Question: I want to implement an application that uses a navigation similar to what is implemented form google maps.
The user should navigate on a window which dimensions are far bigger than his browser dimensions.
Navigation should be done by:
- - -
I want to show html elements on the window. It is also important that when you scroll to the edges of the content on the window, the new content have to be loaded.
The image below shows an example:

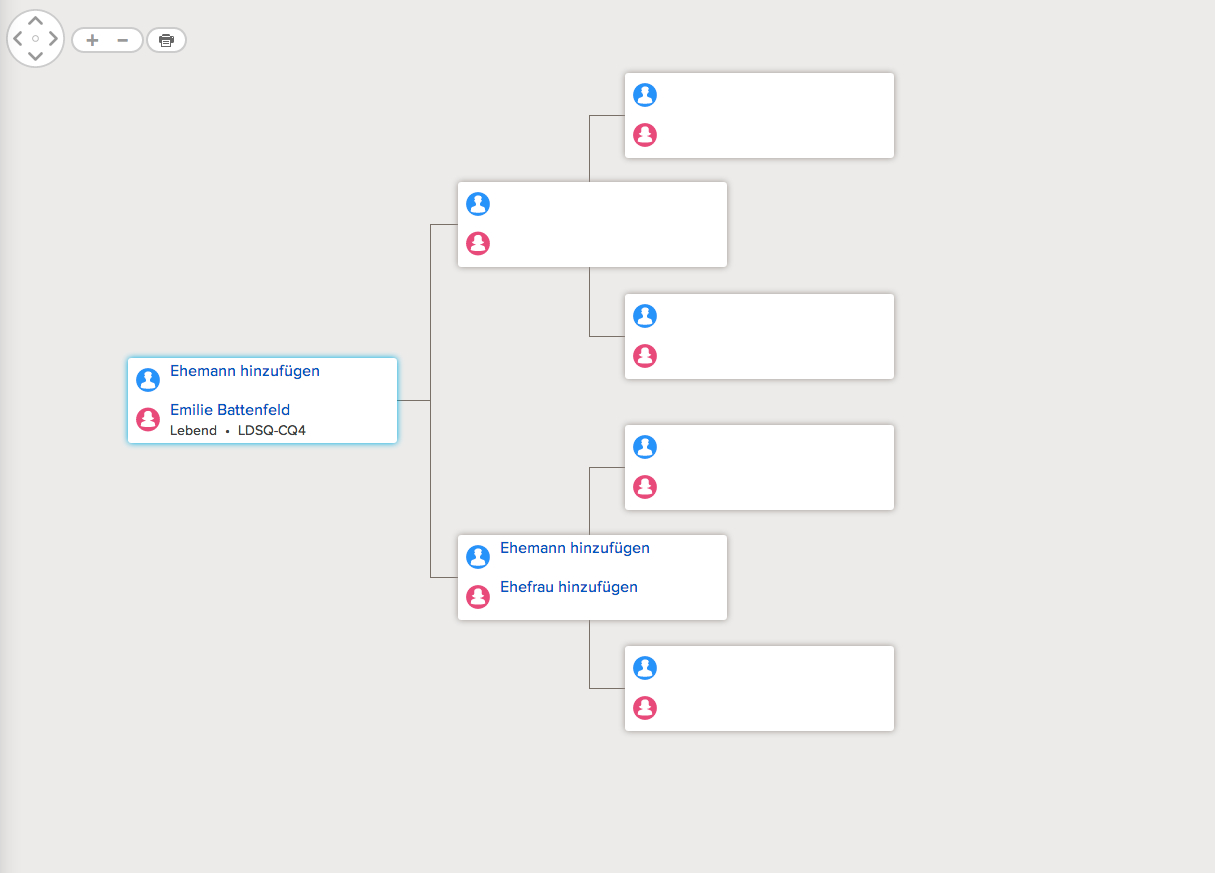
Answer: Yes you can achieve that behavior with pure javascript/css, the concept is known as "scrollable divs", you need two overlapping divs, the one on top is smaller than the one in the background. The one on top acts like a window and the div at the background is the one which is actually moving using the top/left or bottom/right properties.
Here is a popular script called sprymap.js, I would link to the original source but it looks like somebody forgot to renew a domain, <URL>:
'''
/*
<beginLegalBanter>
The MIT License (MIT)
Copyright (c) 2011 Charlie Andrews
Small fixes made by Slawomir Jasinski - now is working on IE
Permission is hereby granted, free of charge, to any person obtaining a copy of this software and associated documentation files (the "Software"), to deal in the Software without restriction, including without limitation the rights to use, copy, modify, merge, publish, distribute, sublicense, and/or sell copies of the Software, and to permit persons to whom the Software is furnished to do so, subject to the following conditions:
The above copyright notice and this permission notice shall be included in all copies or substantial portions of the Software.
THE SOFTWARE IS PROVIDED "AS IS", WITHOUT WARRANTY OF ANY KIND, EXPRESS OR IMPLIED, INCLUDING BUT NOT LIMITED TO THE WARRANTIES OF MERCHANTABILITY, FITNESS FOR A PARTICULAR PURPOSE AND NONINFRINGEMENT. IN NO EVENT SHALL THE AUTHORS OR COPYRIGHT HOLDERS BE LIABLE FOR ANY CLAIM, DAMAGES OR OTHER LIABILITY, WHETHER IN AN ACTION OF CONTRACT, TORT OR OTHERWISE, ARISING FROM, OUT OF OR IN CONNECTION WITH THE SOFTWARE OR THE USE OR OTHER DEALINGS IN THE SOFTWARE.
</endLegalBanter>
Usage:
var map = new SpryMap({
// The ID of the element being transformed into a map
id : "",
// The width of the map (in px)
width: 800,
// The height of the map (in px)
height: 800,
// The X value of the starting map position
startX: 0,
// The Y value of the starting map position
startY: 0,
// Boolean true if the map should animate to a stop
scrolling: true,
// The time (in ms) that the above scrolling lasts
scrollTime: 300,
// Boolean true if the map disallows moving past its edges
lockEdges: true,
// The CSS class attached to the wrapping map div
cssClass: ""
// The cursor CSS style rule to apply when the mouse hovers the map
hoverCursor: "auto"
// The cursor CSS style rule to apply when the mouse is dragged on the map
dragCursor: "[closed hand cursor]"
});
*/
function SpryMap(param) {
/**
* Name: MoveMap()
* Description: Function that moves the map to a given X and Y offset.
* Note that the function takes into account locked edges in the
* map.
* Parameters: x - The new x offset of the map
* y - The new y offset of the map
*/
function MoveMap(x, y) {
var newX = x, newY = y;
if(m.lockEdges) {
var rightEdge = -m.map.offsetWidth + m.viewingBox.offsetWidth,
topEdge = -m.map.offsetHeight + m.viewingBox.offsetHeight;
newX = newX < rightEdge ? rightEdge : newX;
newY = newY < topEdge ? topEdge : newY;
newX = newX > 0 ? 0 : newX;
newY = newY > 0 ? 0 : newY;
}
m.map.style.left = newX + "px";
m.map.style.top = newY + "px";
}
/**
* Name: AddListener()
* Description: Adds an event listener to the specified element.
* Parameters: element - The element for which the listener is being added
* event - The event for which the listener is being added
* f - The function being called each time that the event occurs
*/
function AddListener(element, event, f) {
if(element.attachEvent) {
element["e" + event + f] = f;
element[event + f] = function () {
element<URL>
};
element.attachEvent("on" + event, element[event + f])
} else element.addEventListener(event, f, false)
}
function Coordinate(startX, startY) {
this.x = startX;
this.y = startY;
}
var m = this;
m.map = document.getElementById(param.id);
m.width = typeof param.width == "undefined" ? 800 : param.width;
m.height = typeof param.height == "undefined" ? 800 : param.height;
m.scrolling = typeof param.scrolling == "undefined" ? true : param.scrolling;
m.hoverCursor = param.hoverCursor || "auto"; // If you prefer, the "open hand" style is: "url(data:image/vnd.microsoft.icon;base64,AAACAAEAICACAAgACAAwAQAAFgAAACgAAAAgAAAAQAAAAAEAAQAAAAAAAAEAAAAAAAAAAAAAAgAAAAAAAAAAAAAA////AAAAAAAAAAAAAAAAAAAAAAAAAAAAAAAAAAAAAAAAAAAAAAAAAAAAAAAAAAAAAAAAAAAAAAAAAAAAAAAAAAAAAAAD8AAAA/AAAAfwAAAP+AAAH/gAAB/8AAA//AAAd/wAAGf+AAAH9gAADbYAAA2yAAAZsAAAGbAAAAGAAAAAAAAA//////////////////////////////////////////////////////////////////////////////////////gH///4B///8Af//+AD///AA///wAH//4AB//8AAf//AAD//5AA///gAP//4AD//8AF///AB///5A////5///8=), default"
m.dragCursor = param.dragCursor || "url(data:image/vnd.microsoft.icon;base64,AAACAAEAICACAAcABQAwAQAAFgAAACgAAAAgAAAAQAAAAAEAAQAAAAAAAAEAAAAAAAAAAAAAAgAAAAAAAAAAAAAA////AAAAAAAAAAAAAAAAAAAAAAAAAAAAAAAAAAAAAAAAAAAAAAAAAAAAAAAAAAAAAAAAAAAAAAAAAAAAAAAAAAAAAAAD8AAAA/AAAAfwAAAP+AAAH/gAAB/8AAAH/AAAB/wAAA/0AAANsAAAAAAAAAAAAAAAAAAAAAAAAAAAAAAAAAAA//////////////////////////////////////////////////////////////////////////////////////gH///4B///8Af//+AD///AA///wAH//+AB///wAf//4AH//+AD///yT/////////////////////////////8=), default";
m.scrollTime = typeof param.scrollTime == "undefined" ? 300 : param.scrollTime;
m.lockEdges = typeof param.lockEdges == "undefined" ? true : param.lockEdges;
m.viewingBox = document.createElement("div");
if (typeof param.cssClass != "undefined") m.viewingBox.className = param.cssClass;
m.viewingBox.style.cursor = m.hoverCursor;
m.mousePosition = new Coordinate;
m.mouseLocations = [];
m.velocity = new Coordinate;
m.mouseDown = false;
m.timerId = -1;
m.timerCount = 0;
m.map.parentNode.replaceChild(m.viewingBox, m.map);
m.viewingBox.appendChild(m.map);
m.viewingBox.style.overflow = "hidden";
m.viewingBox.style.width = m.width + "px";
m.viewingBox.style.height = m.height + "px";
m.viewingBox.style.position = "relative";
m.map.style.position = "absolute";
MoveMap(typeof param.startX == "undefined" ? 0 : -param.startX, typeof param.startY == "undefined" ? 0 : -param.startY);
/**
* Name: MouseMove()
* Description: Function called every time that the mouse moves
*/
var MouseMove = function (b) {
var e = b.clientX - m.mousePosition.x + parseInt(m.map.style.left),
d = b.clientY - m.mousePosition.y + parseInt(m.map.style.top);
MoveMap(e, d);
m.mousePosition.x = b.clientX;
m.mousePosition.y = b.clientY
};
/**
* Name: OnScrollTimer()
* Description: Function called every time that the scroll timer fires
*/
var OnScrollTimer = function () {
if(m.mouseDown) {
// Keep track of where the latest mouse location is
m.mouseLocations.unshift(new Coordinate(m.mousePosition.x,
m.mousePosition.y));
// Make sure that we're only keeping track of the last 10 mouse
// clicks (just for efficiency)
if(m.mouseLocations.length > 10)
m.mouseLocations.pop();
} else {
var totalTics = m.scrollTime / 20;
var fractionRemaining = (totalTics - m.timerCount) / totalTics;
var xVelocity = m.velocity.x * fractionRemaining;
var yVelocity = m.velocity.y * fractionRemaining;
MoveMap(-xVelocity + parseInt(m.map.style.left),
-yVelocity + parseInt(m.map.style.top));
// Only scroll for 20 calls of this function
if(m.timerCount == totalTics) {
clearInterval(m.timerId);
m.timerId = -1
}
++m.timerCount;
}
};
/**
* mousedown event handler
*/
AddListener(m.viewingBox, "mousedown", function (e) {
m.viewingBox.style.cursor = m.dragCursor;
// Save the current mouse position so we can later find how far the
// mouse has moved in order to scroll that distance
m.mousePosition.x = e.clientX;
m.mousePosition.y = e.clientY;
// Start paying attention to when the mouse moves
AddListener(document, "mousemove", MouseMove);
m.mouseDown = true;
// If the map is set to continue scrolling after the mouse is released,
// start a timer for that animation
if(m.scrolling) {
m.timerCount = 0;
if(m.timerId != 0)
{
clearInterval(m.timerId);
m.timerId = 0;
}
m.timerId = setInterval(OnScrollTimer, 20);
}
event.preventDefault ? event.preventDefault() : event.returnValue = false;
});
/**
* mouseup event handler
*/
AddListener(document, "mouseup", function () {
if(m.mouseDown) {
var handler = MouseMove;
if(document.detachEvent) {
document.detachEvent("onmousemove", document["mousemove" + handler]);
document["mousemove" + handler] = null;
} else {
document.removeEventListener("mousemove", handler, false);
}
m.mouseDown = false;
if(m.mouseLocations.length > 0) {
var clickCount = m.mouseLocations.length;
m.velocity.x = (m.mouseLocations[clickCount - 1].x - m.mouseLocations[0].x) / clickCount;
m.velocity.y = (m.mouseLocations[clickCount - 1].y - m.mouseLocations[0].y) / clickCount;
m.mouseLocations.length = 0;
}
}
m.viewingBox.style.cursor = m.hoverCursor;
});
};
'''